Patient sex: M
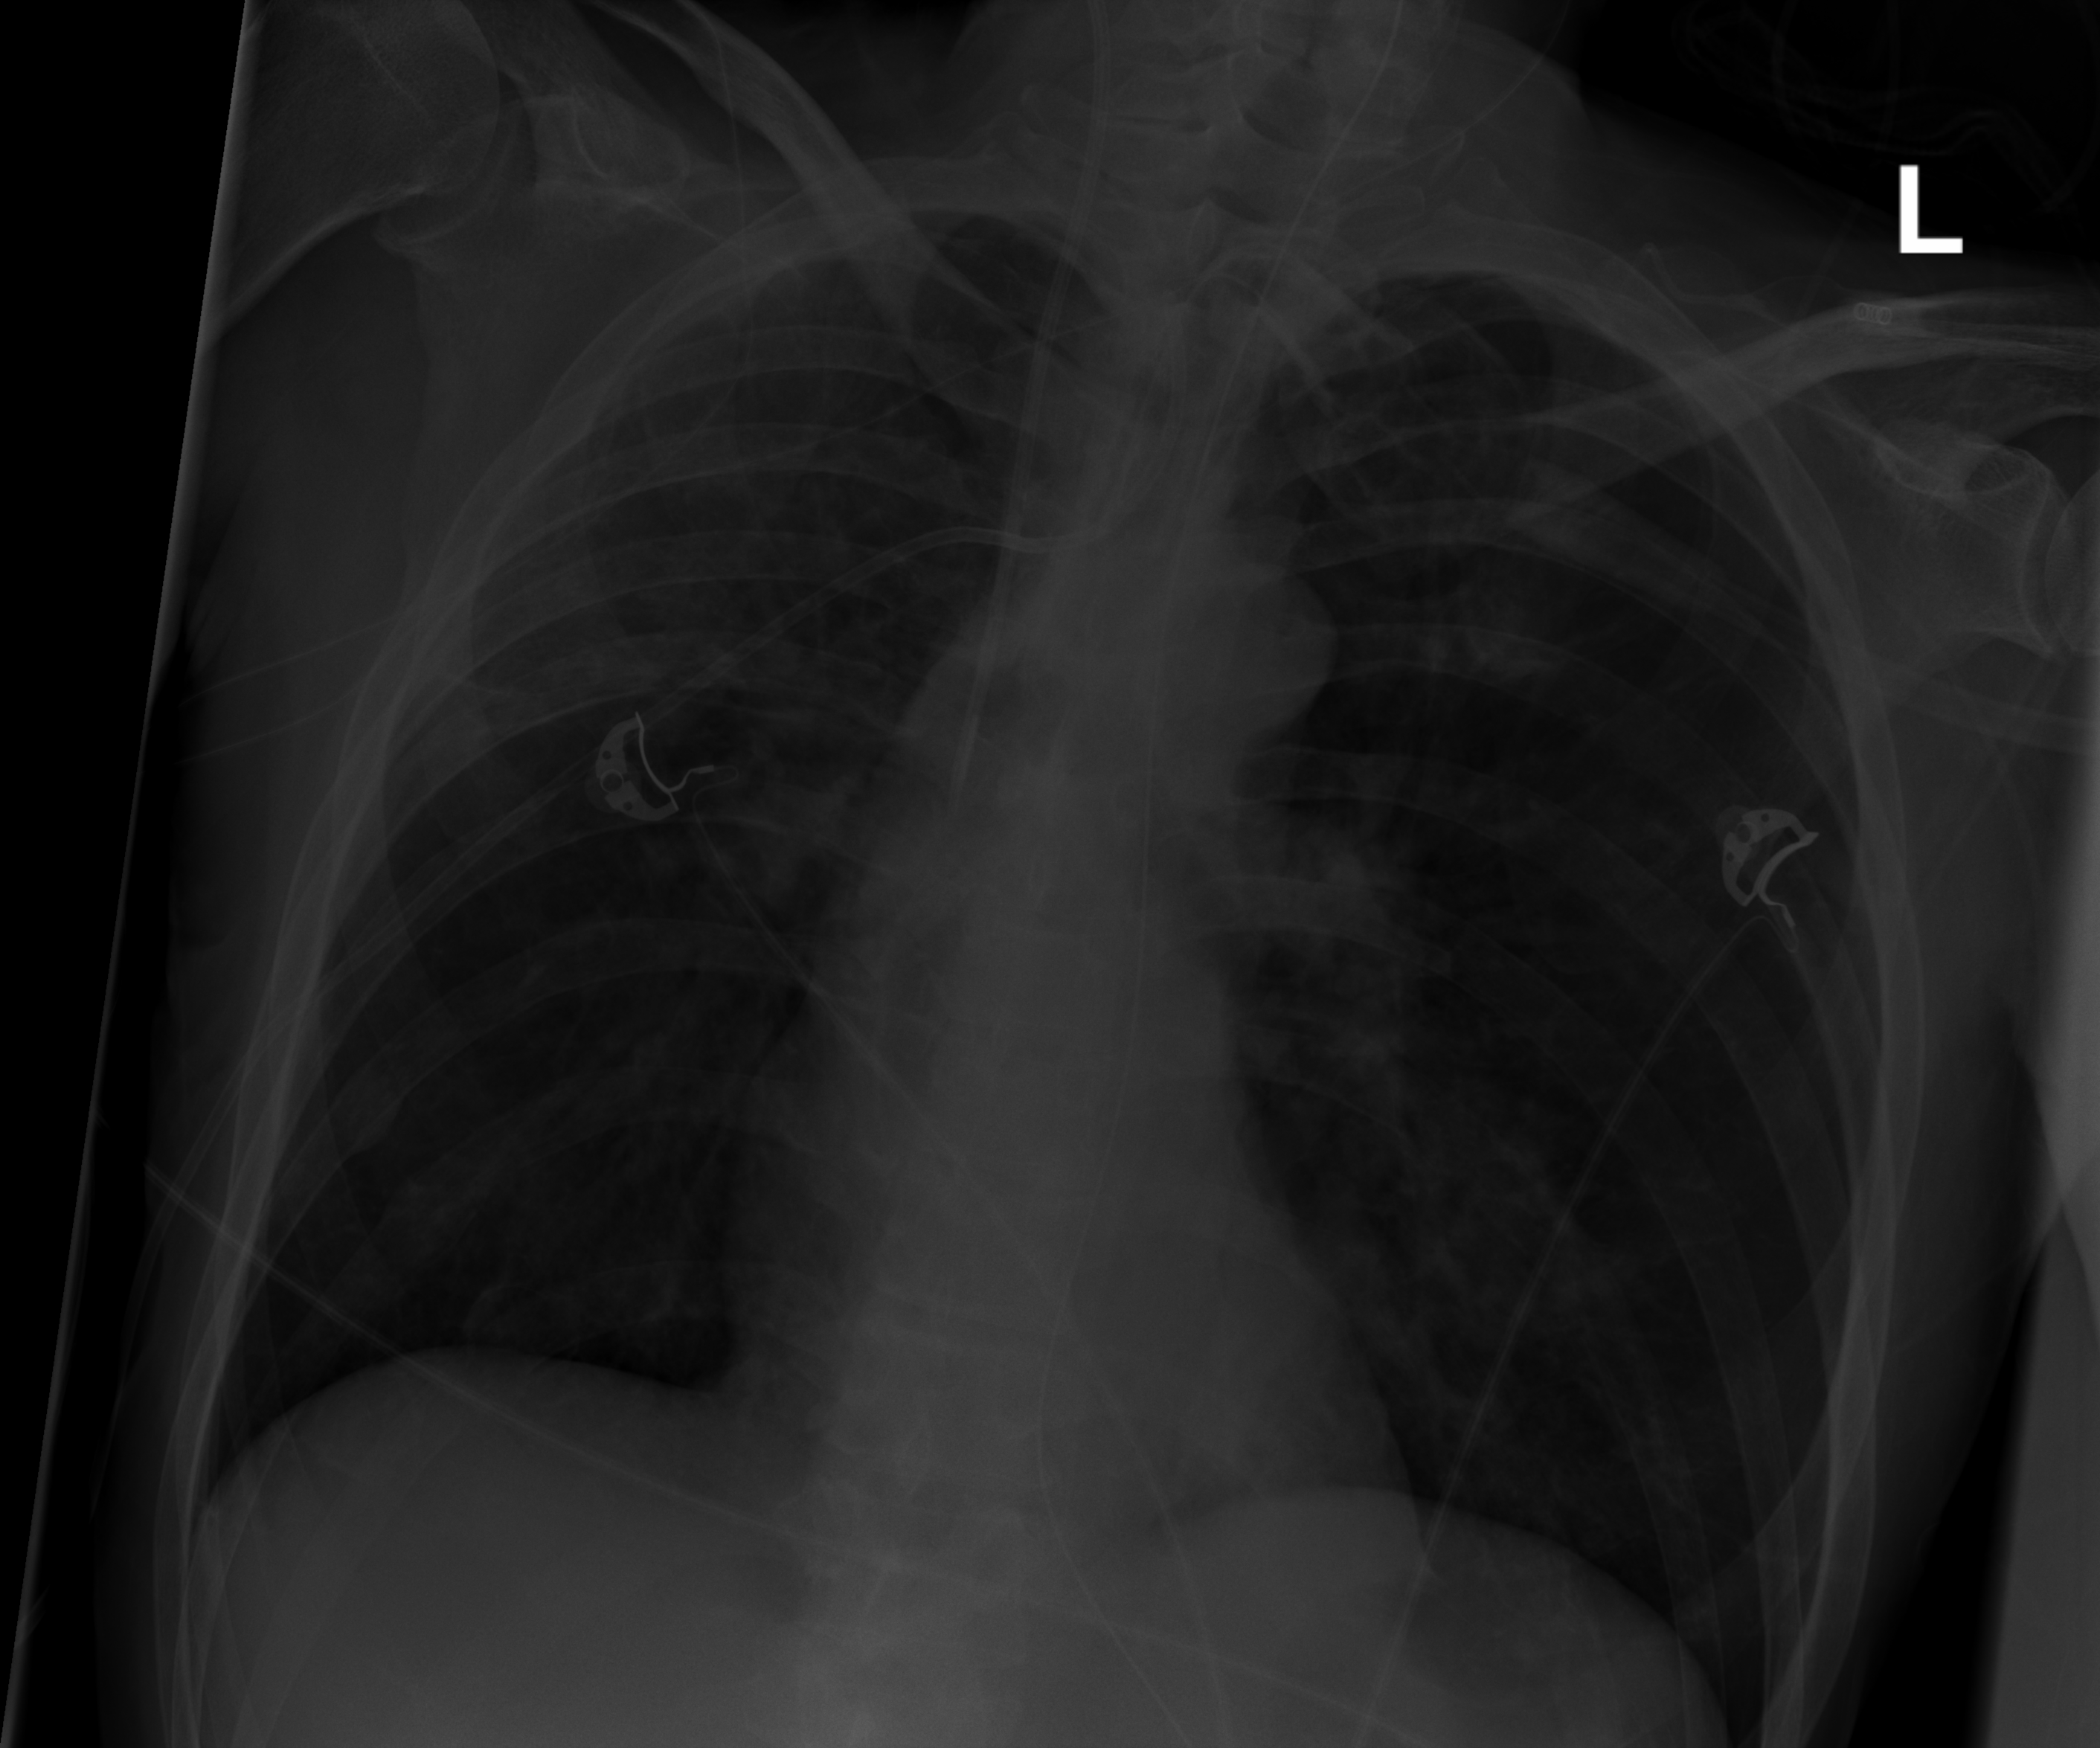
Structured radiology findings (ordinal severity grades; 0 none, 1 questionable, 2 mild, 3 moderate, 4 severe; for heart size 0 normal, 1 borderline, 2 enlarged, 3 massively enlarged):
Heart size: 0
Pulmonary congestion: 0
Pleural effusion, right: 0
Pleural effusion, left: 0
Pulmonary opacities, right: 0
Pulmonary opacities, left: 2
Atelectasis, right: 2
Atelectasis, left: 0